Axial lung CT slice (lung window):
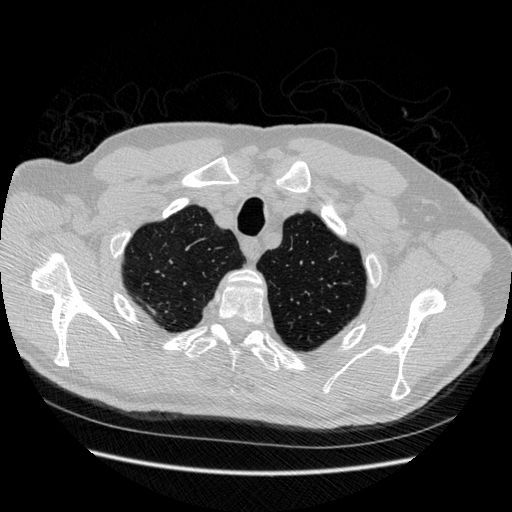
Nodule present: no